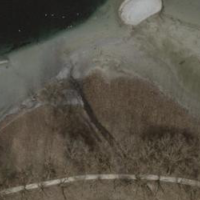
EUNIS habitat code: 14
Species observed at this site:
Tachybaptus ruficollis
Podiceps cristatus
Tipula oleracea
Fulica atra
Aphrophora alni
Oenanthe oenanthe
Alcedo atthis
Anas crecca
Anthus spinoletta
Bucephala clangula
Buteo buteo
Gallinago gallinago
Chroicocephalus ridibundus
Phylloscopus collybita
Colchicum autumnale
Larus michahellis
Cygnus olor
Ardea alba
Gallinula chloropus
Metellina segmentata
Hygromia cinctella
Galanthus nivalis
Cyanistes caeruleus
Anas platyrhynchos
Accipiter gentilis
Acrocephalus palustris
Larus canus
Filipendula ulmaria
Mareca strepera
Mergus merganser
Pieris rapae
Syritta pipiens
Larus argentatus
Squalius cephalus
Ciconia ciconia
Motacilla alba